You are looking at the envelope spectrum of a bearing's vibration signal. The marked vertical lines are the theoretical fault frequencies for the outer race, inner race, rolling elements, and cage. Classify the bearing condition as one of: normal, inner_race, outer_race, ball.
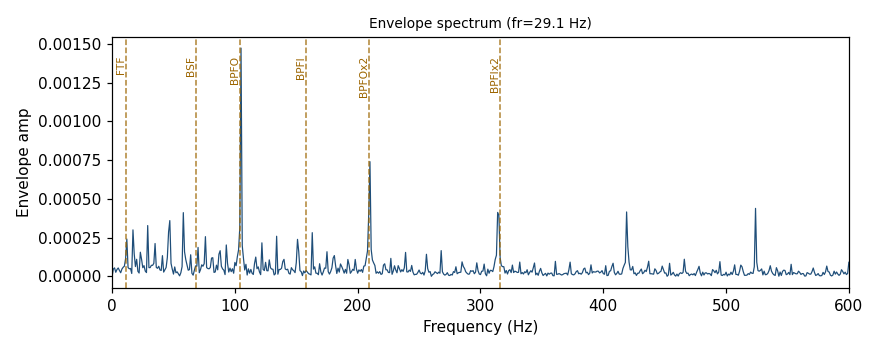
Answer: outer_race